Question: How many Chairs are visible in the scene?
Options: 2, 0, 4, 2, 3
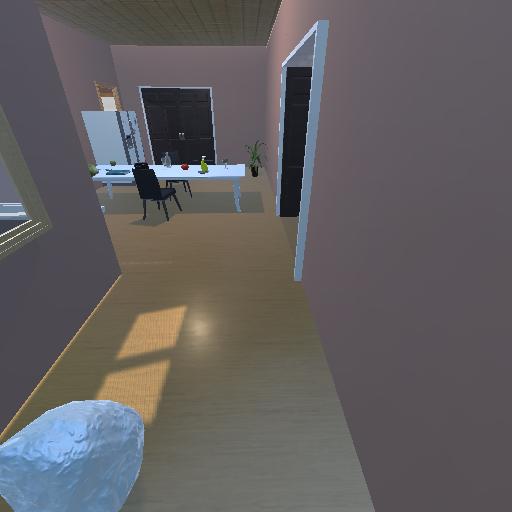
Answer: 2